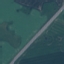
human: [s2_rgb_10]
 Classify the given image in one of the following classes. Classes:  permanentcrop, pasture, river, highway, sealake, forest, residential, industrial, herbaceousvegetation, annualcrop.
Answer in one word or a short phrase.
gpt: Highway